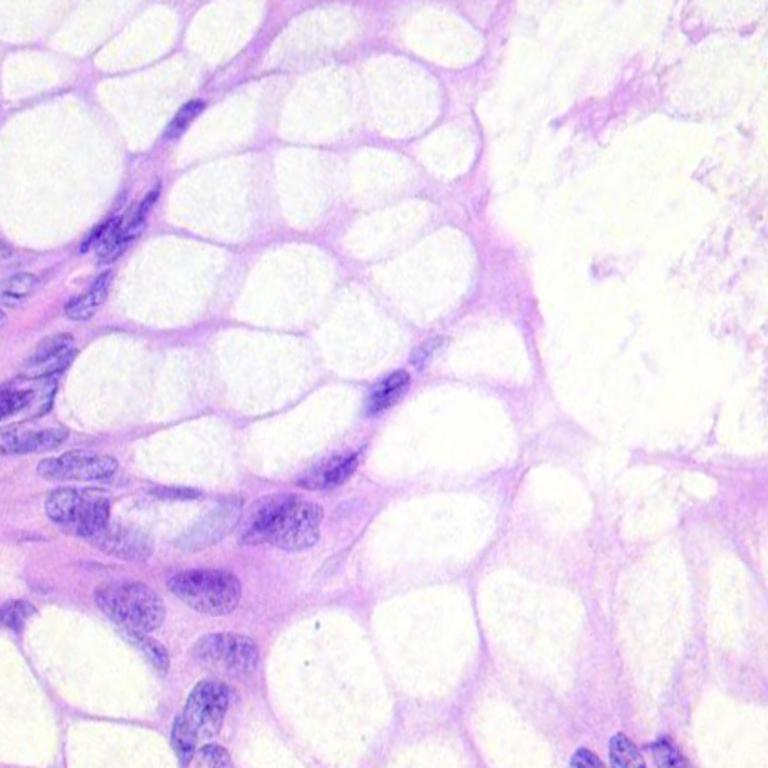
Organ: colon
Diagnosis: benign